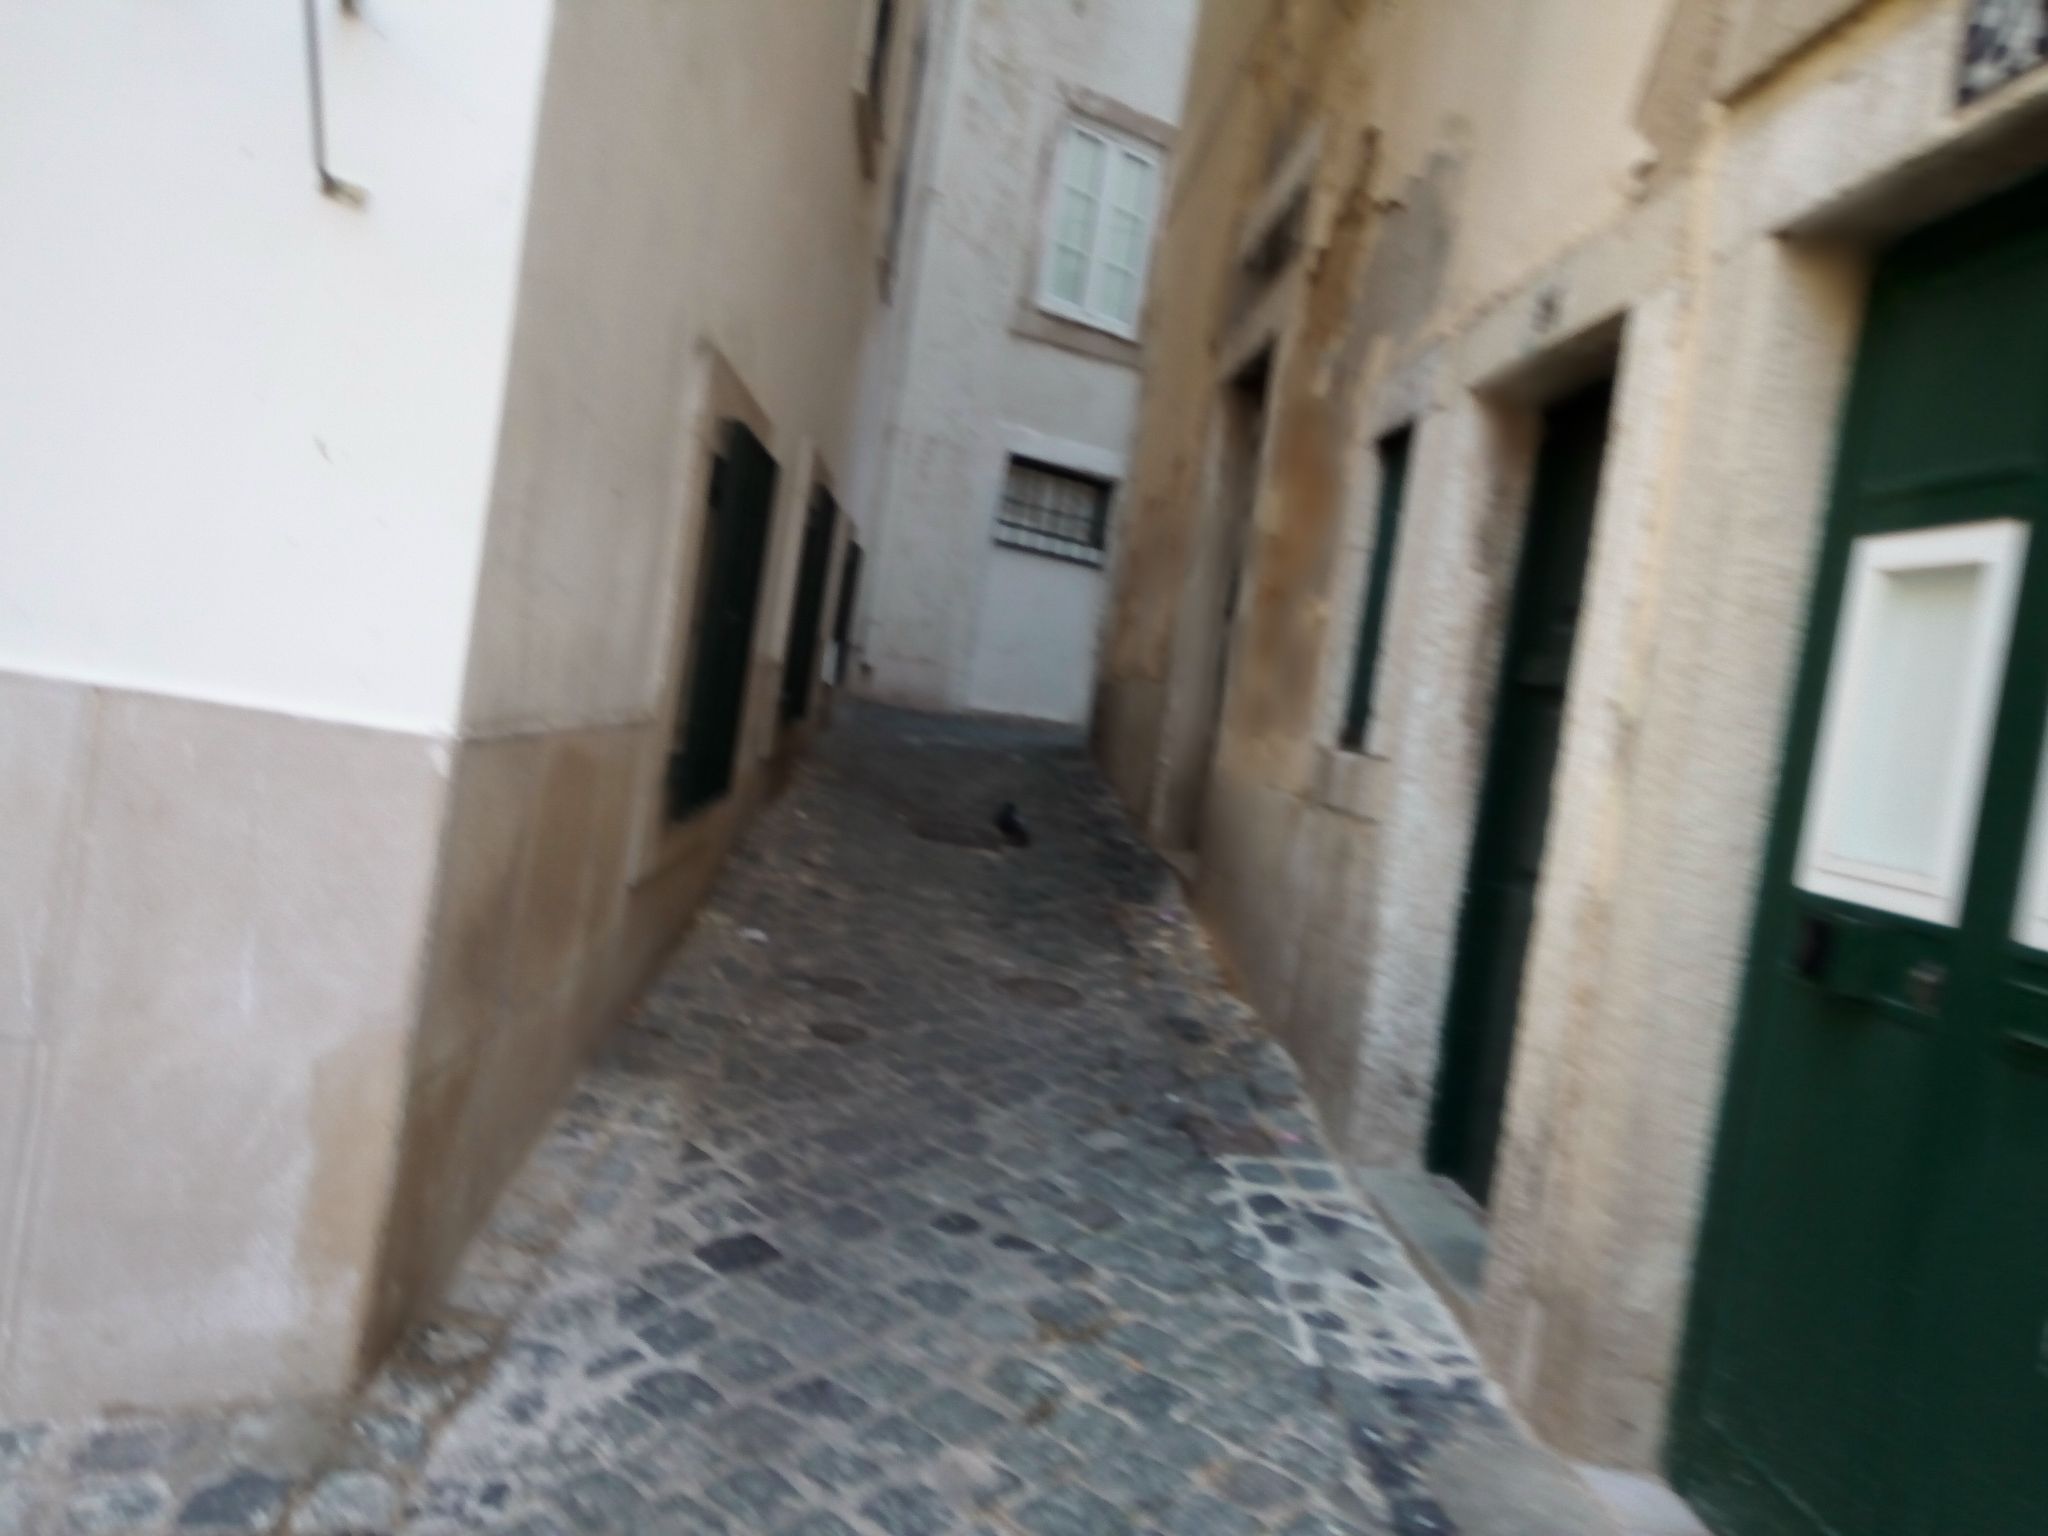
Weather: clear
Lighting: day
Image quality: good
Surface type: walking surface
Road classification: pedestrian
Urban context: urban centre
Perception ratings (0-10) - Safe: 6.13, Lively: 4.33, Beautiful: 6.62, Boring: 5.39, Depressing: 2.87, Wealthy: 1.95